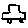
Label: car